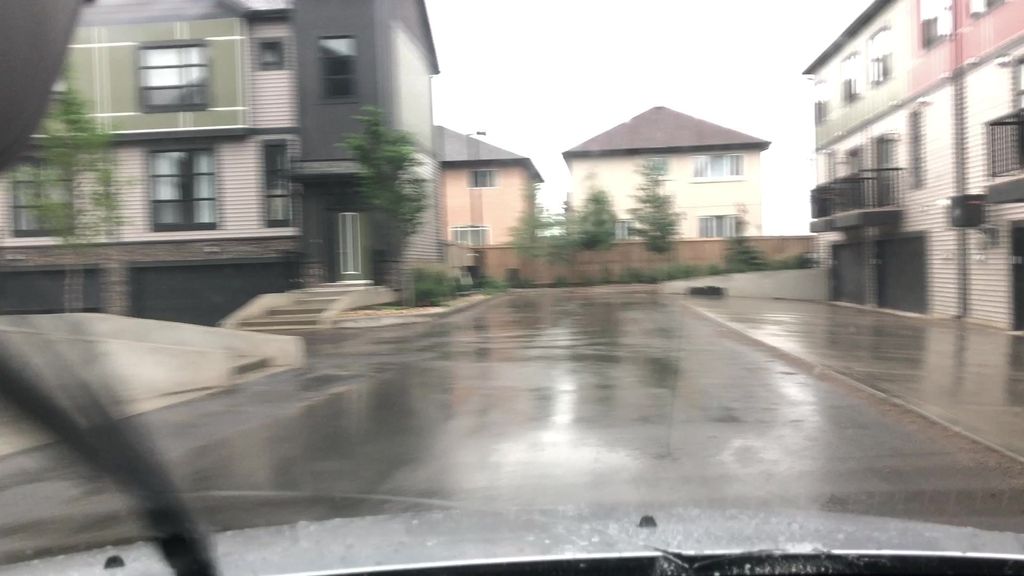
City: edmonton